Question: I am developing an android application that requires me to connect to a mysql database and retrieve information from it. I am using a php script to connect to the server and query it and then output the results in json format:
'''
if(!mysql_connect($mysql_host,$mysql_user,$mysql_pass) || !mysql_select_db($mysql_db)){
die($conn_error);
}
$q=mysql_query("SELECT * FROM food");
while($e=mysql_fetch_assoc($q))
$output[]=$e;
print(json_encode($output));
mysql_close();
?>
'''
Here is my java code that uses HttpGet to get the data and convert it to a string. It is then meant to parse the data and show it on the screen.
'''
public class HttpExample extends Activity {
TextView httpStuff;
@Override
protected void onCreate(Bundle savedInstanceState) {
// TODO Auto-generated method stub
super.onCreate(savedInstanceState);
setContentView(R.layout.httpex);
httpStuff = (TextView) findViewById(R.id.tvHttp);
GetMethodEx test = new GetMethodEx();
String returned;
try {
returned = test.getInternetData();
httpStuff.setText(returned);
} catch (Exception e) {
// TODO Auto-generated catch block
e.printStackTrace();
}
}
public class GetMethodEx {
public String getInternetData() throws Exception {
BufferedReader in = null;
String data = "";
String returnString = null;
// httpGet
try {
HttpClient client = new DefaultHttpClient();
URI website = new URI("http://10.0.2.2/connect.php");
HttpGet request = new HttpGet();
request.setURI(website);
HttpResponse response = client.execute(request);
in = new BufferedReader(new InputStreamReader(response
.getEntity().getContent()));
StringBuffer sb = new StringBuffer("");
String l = "";
String nl = System.getProperty("line.separator");
while ((l = in.readLine()) != null) {
sb.append(l + nl);
}
in.close();
data = sb.toString();
// return data;
} catch (Exception e) {
Log.e("log_tag", "Error converting result " + e.toString());
}
// parse json data
try {
JSONArray jArray = new JSONArray(data);
for (int i = 0; i < jArray.length(); i++) {
JSONObject json_data = jArray.getJSONObject(i);
Log.i("log_tag", "Foodname: " + json_data.getString("food"));
// Get an output to the screen
returnString += "
" + jArray.getJSONObject(i);
}
} catch (JSONException e) {
Log.e("log_tag", "Error parsing data " + e.toString());
}
return returnString;
}
}
}
'''
It is doing everything I want except to parse the data. It is just showing the entire contents of the database on the screen when I only want the food names.Can anyone help?Thanks
edit: Here is a screenshot of my json output from my php script

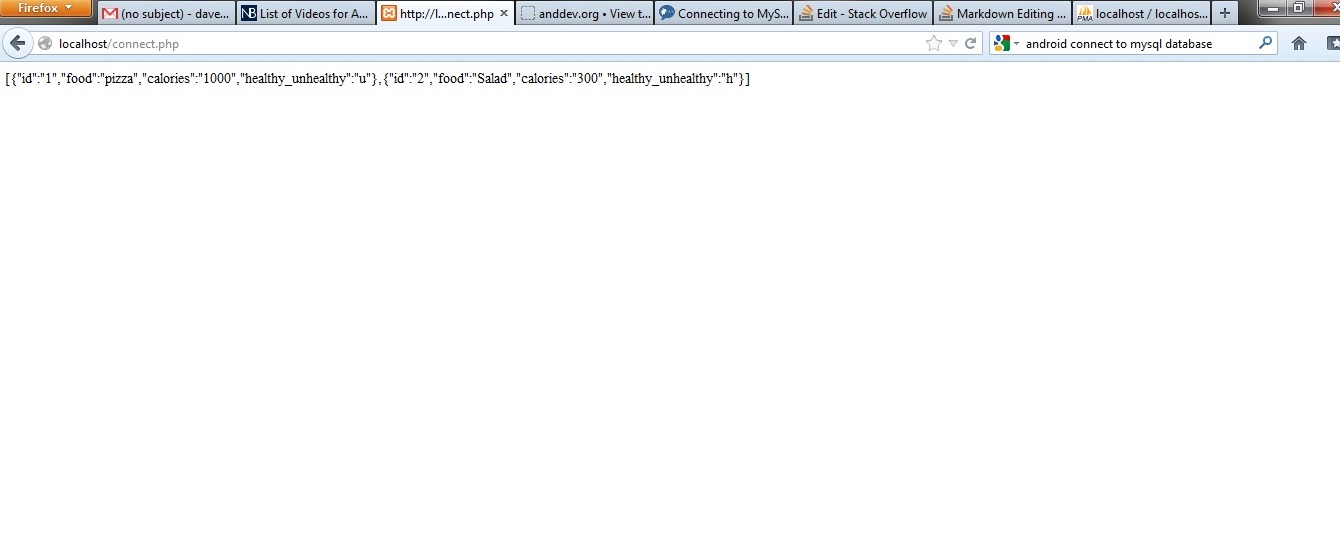
Answer: Try
'''
returnString += "Foodname: " + json_data.getString("food") + "
";
'''
Instead of
'''
returnString += "
" + jArray.getJSONObject(i);
'''
I think this will only show foods name. I cant test it right now, because im writing this on my mobile phone.